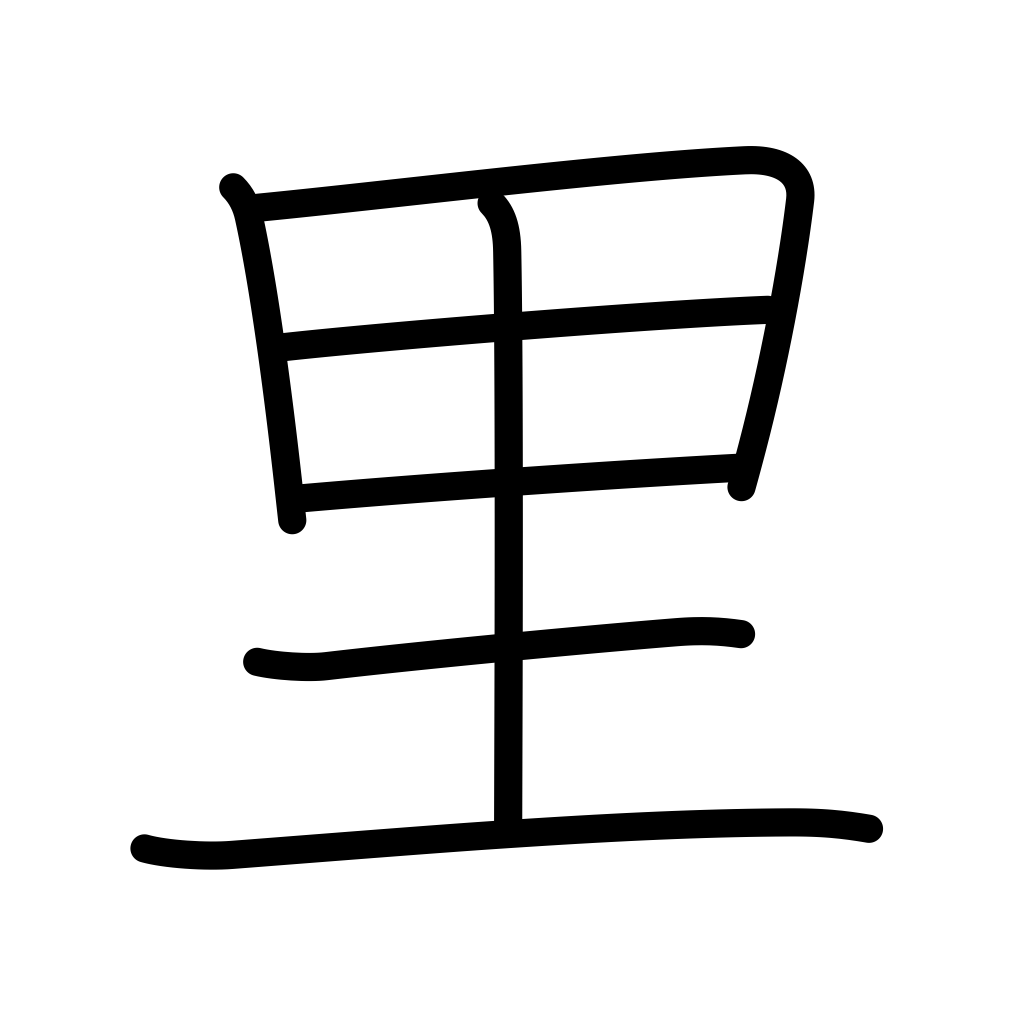
Meaning: ri, village, parent's home, league